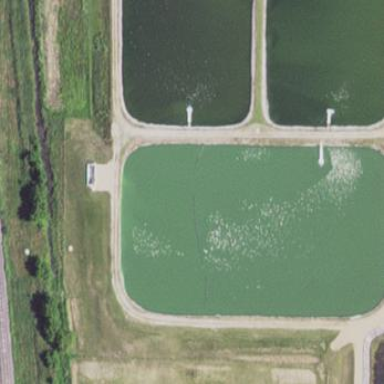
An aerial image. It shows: Wastewater plant.